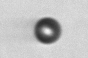
Label: bead